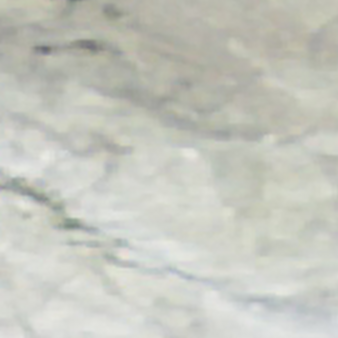
Label: other